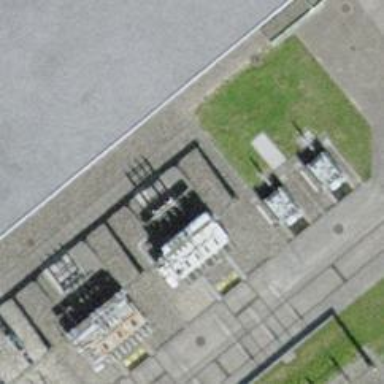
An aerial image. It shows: Power line with 3 cables. It is situated in bay.